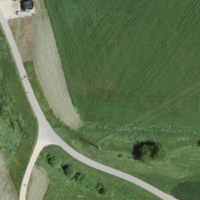
EUNIS habitat code: 52
Species observed at this site:
Salvia pratensis